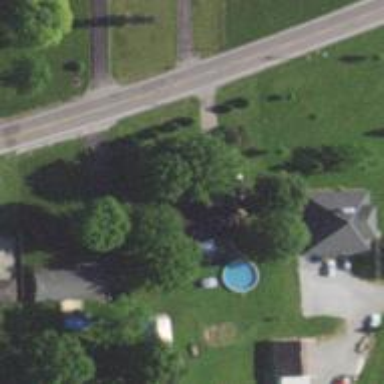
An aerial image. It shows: Driveway.